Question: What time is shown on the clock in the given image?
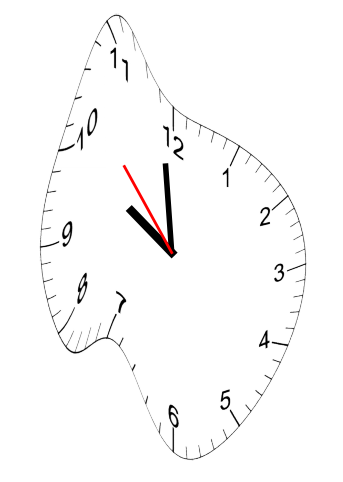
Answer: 09:58:53